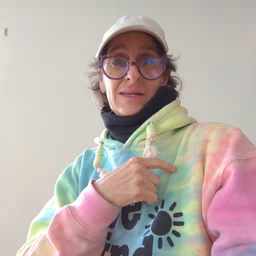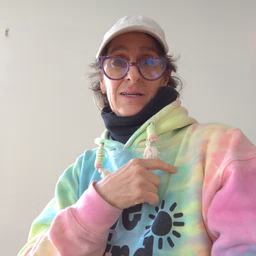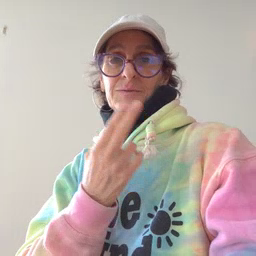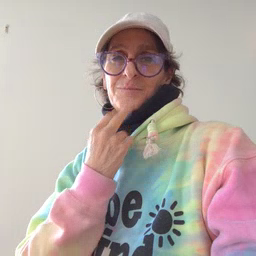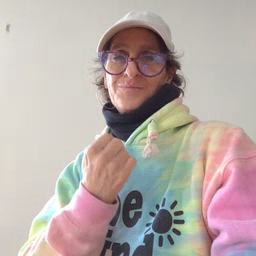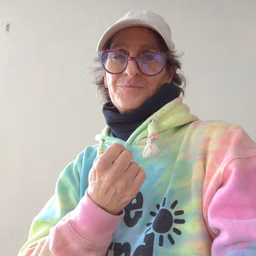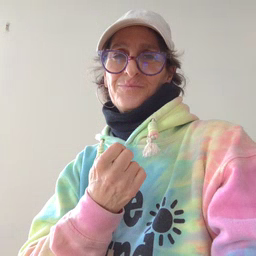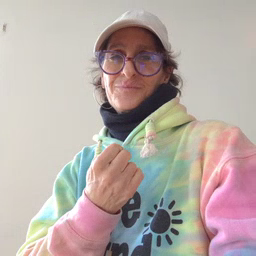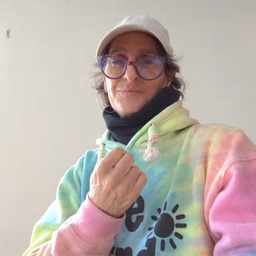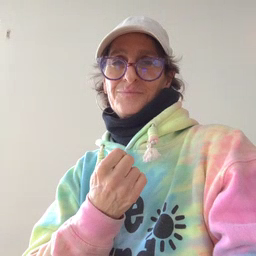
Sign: cute